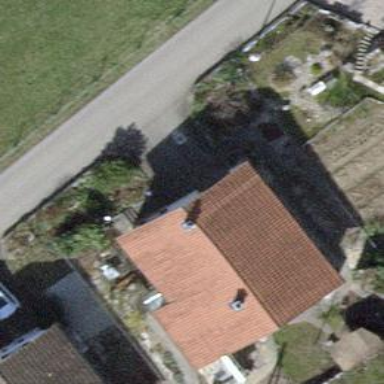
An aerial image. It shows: Detached building with gabled roof.